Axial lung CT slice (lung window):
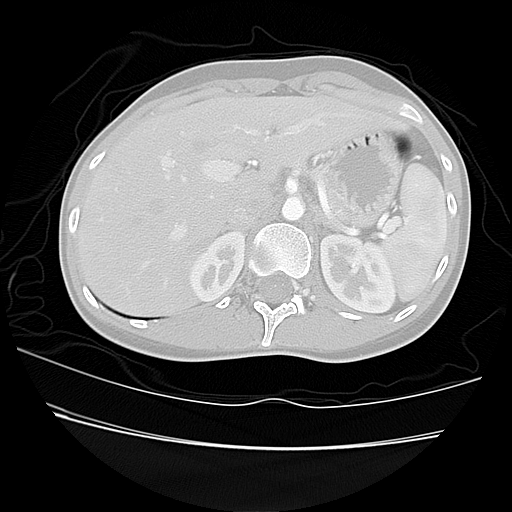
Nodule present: no